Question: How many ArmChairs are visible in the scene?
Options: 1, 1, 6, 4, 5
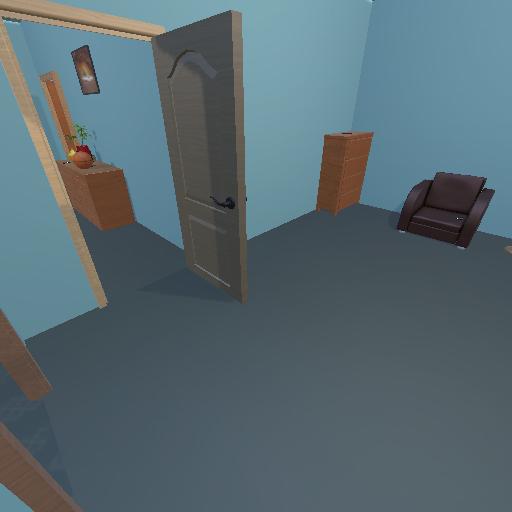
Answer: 1